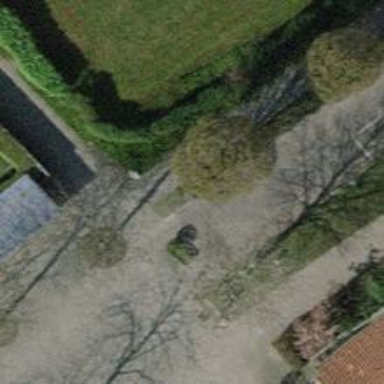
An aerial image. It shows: Bollard barrier.